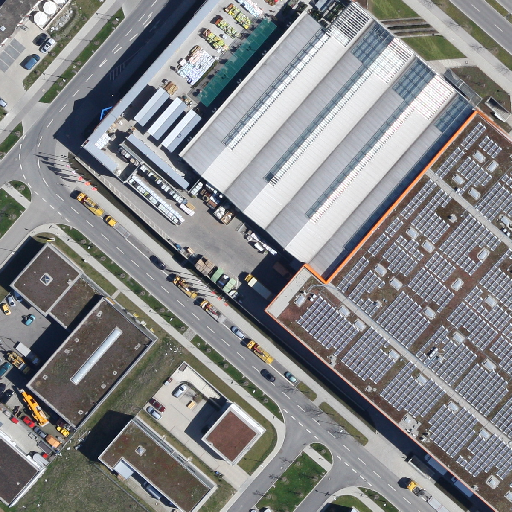
Referring expression: long truck